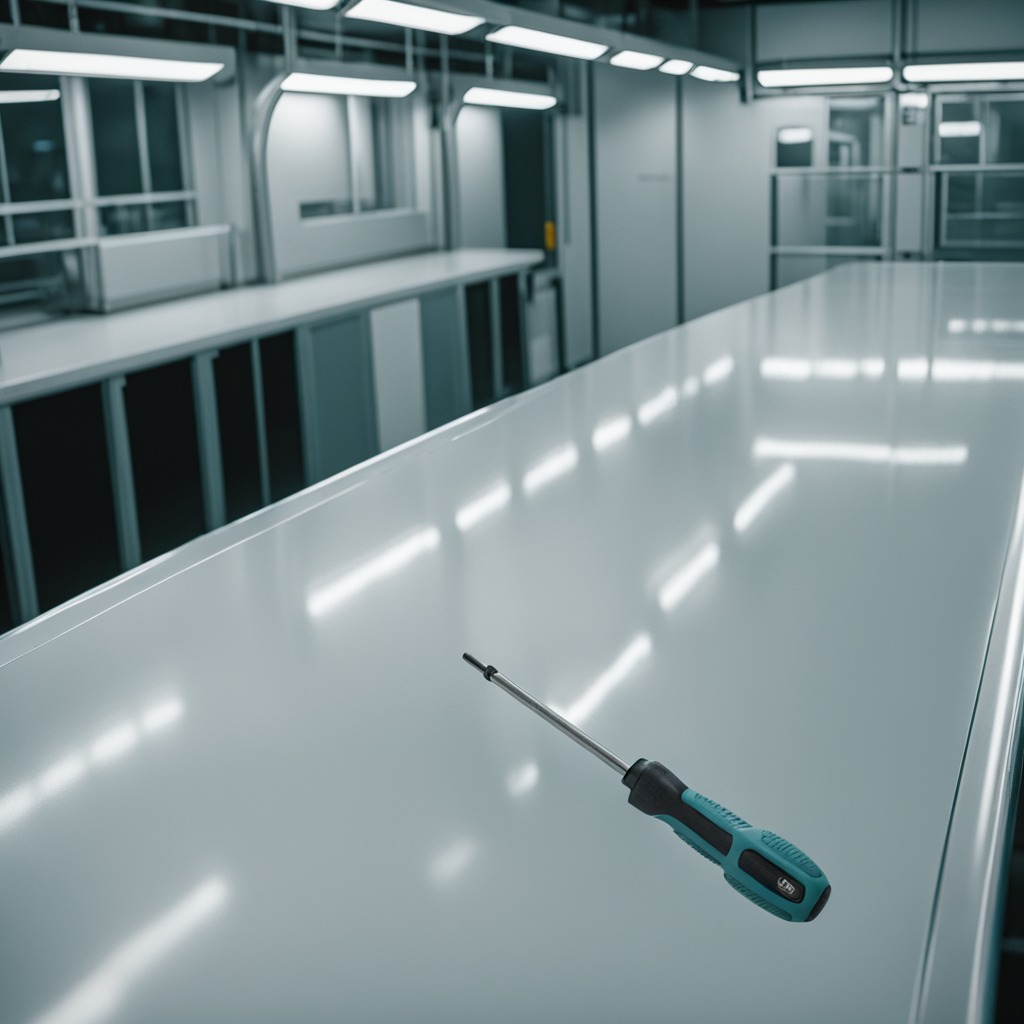
A screwdriver lies on a high-gloss table in a ship maintenance bay industrial lighting.